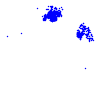
Particle: electron